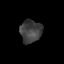
Tissue: prostate
Cell type: T cells
Senescence score: 0.3434
Nuclear area (px): 480
Mean DAPI intensity: 64.081